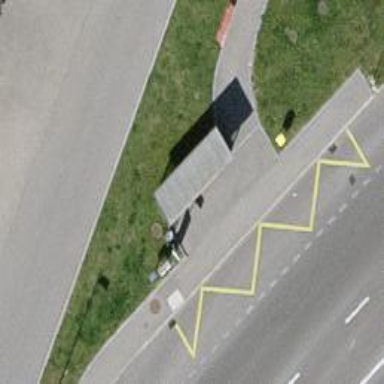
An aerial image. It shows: Bus stop with sheltered platform for public transport.